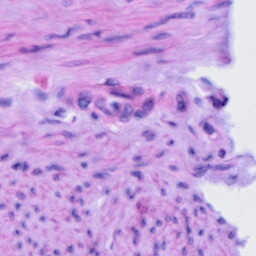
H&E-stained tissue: Cervix